Field crop: maize
Growth stage: 2
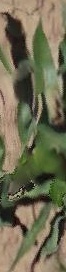
Species: maize